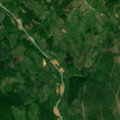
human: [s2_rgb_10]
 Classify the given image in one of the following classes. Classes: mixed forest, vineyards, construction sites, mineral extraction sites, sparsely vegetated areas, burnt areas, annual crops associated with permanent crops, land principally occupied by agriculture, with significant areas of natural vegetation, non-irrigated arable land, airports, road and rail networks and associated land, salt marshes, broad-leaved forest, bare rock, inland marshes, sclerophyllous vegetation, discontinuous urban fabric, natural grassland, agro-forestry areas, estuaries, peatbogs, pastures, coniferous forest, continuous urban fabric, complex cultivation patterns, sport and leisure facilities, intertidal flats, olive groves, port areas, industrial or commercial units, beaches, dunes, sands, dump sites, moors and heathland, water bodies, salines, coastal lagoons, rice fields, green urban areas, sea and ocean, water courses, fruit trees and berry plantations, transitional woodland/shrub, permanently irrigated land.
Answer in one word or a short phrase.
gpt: pastures, land principally occupied by agriculture, with significant areas of natural vegetation, broad-leaved forest, transitional woodland/shrub